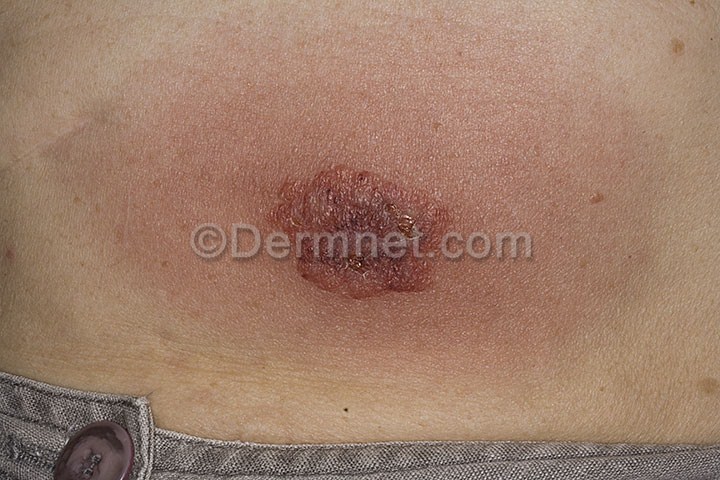
Disease: Scabies Lyme Disease and other Infestations and Bites